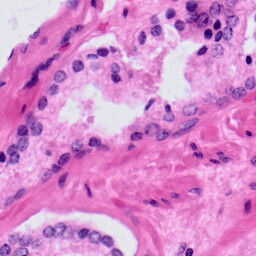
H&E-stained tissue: Prostate